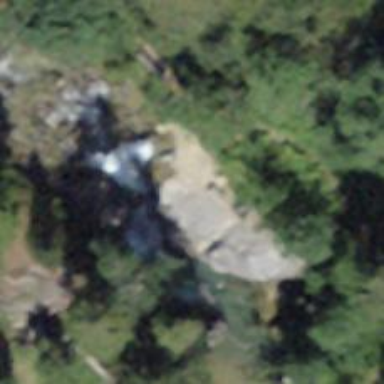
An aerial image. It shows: Beautiful waterfall in nature.